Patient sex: M
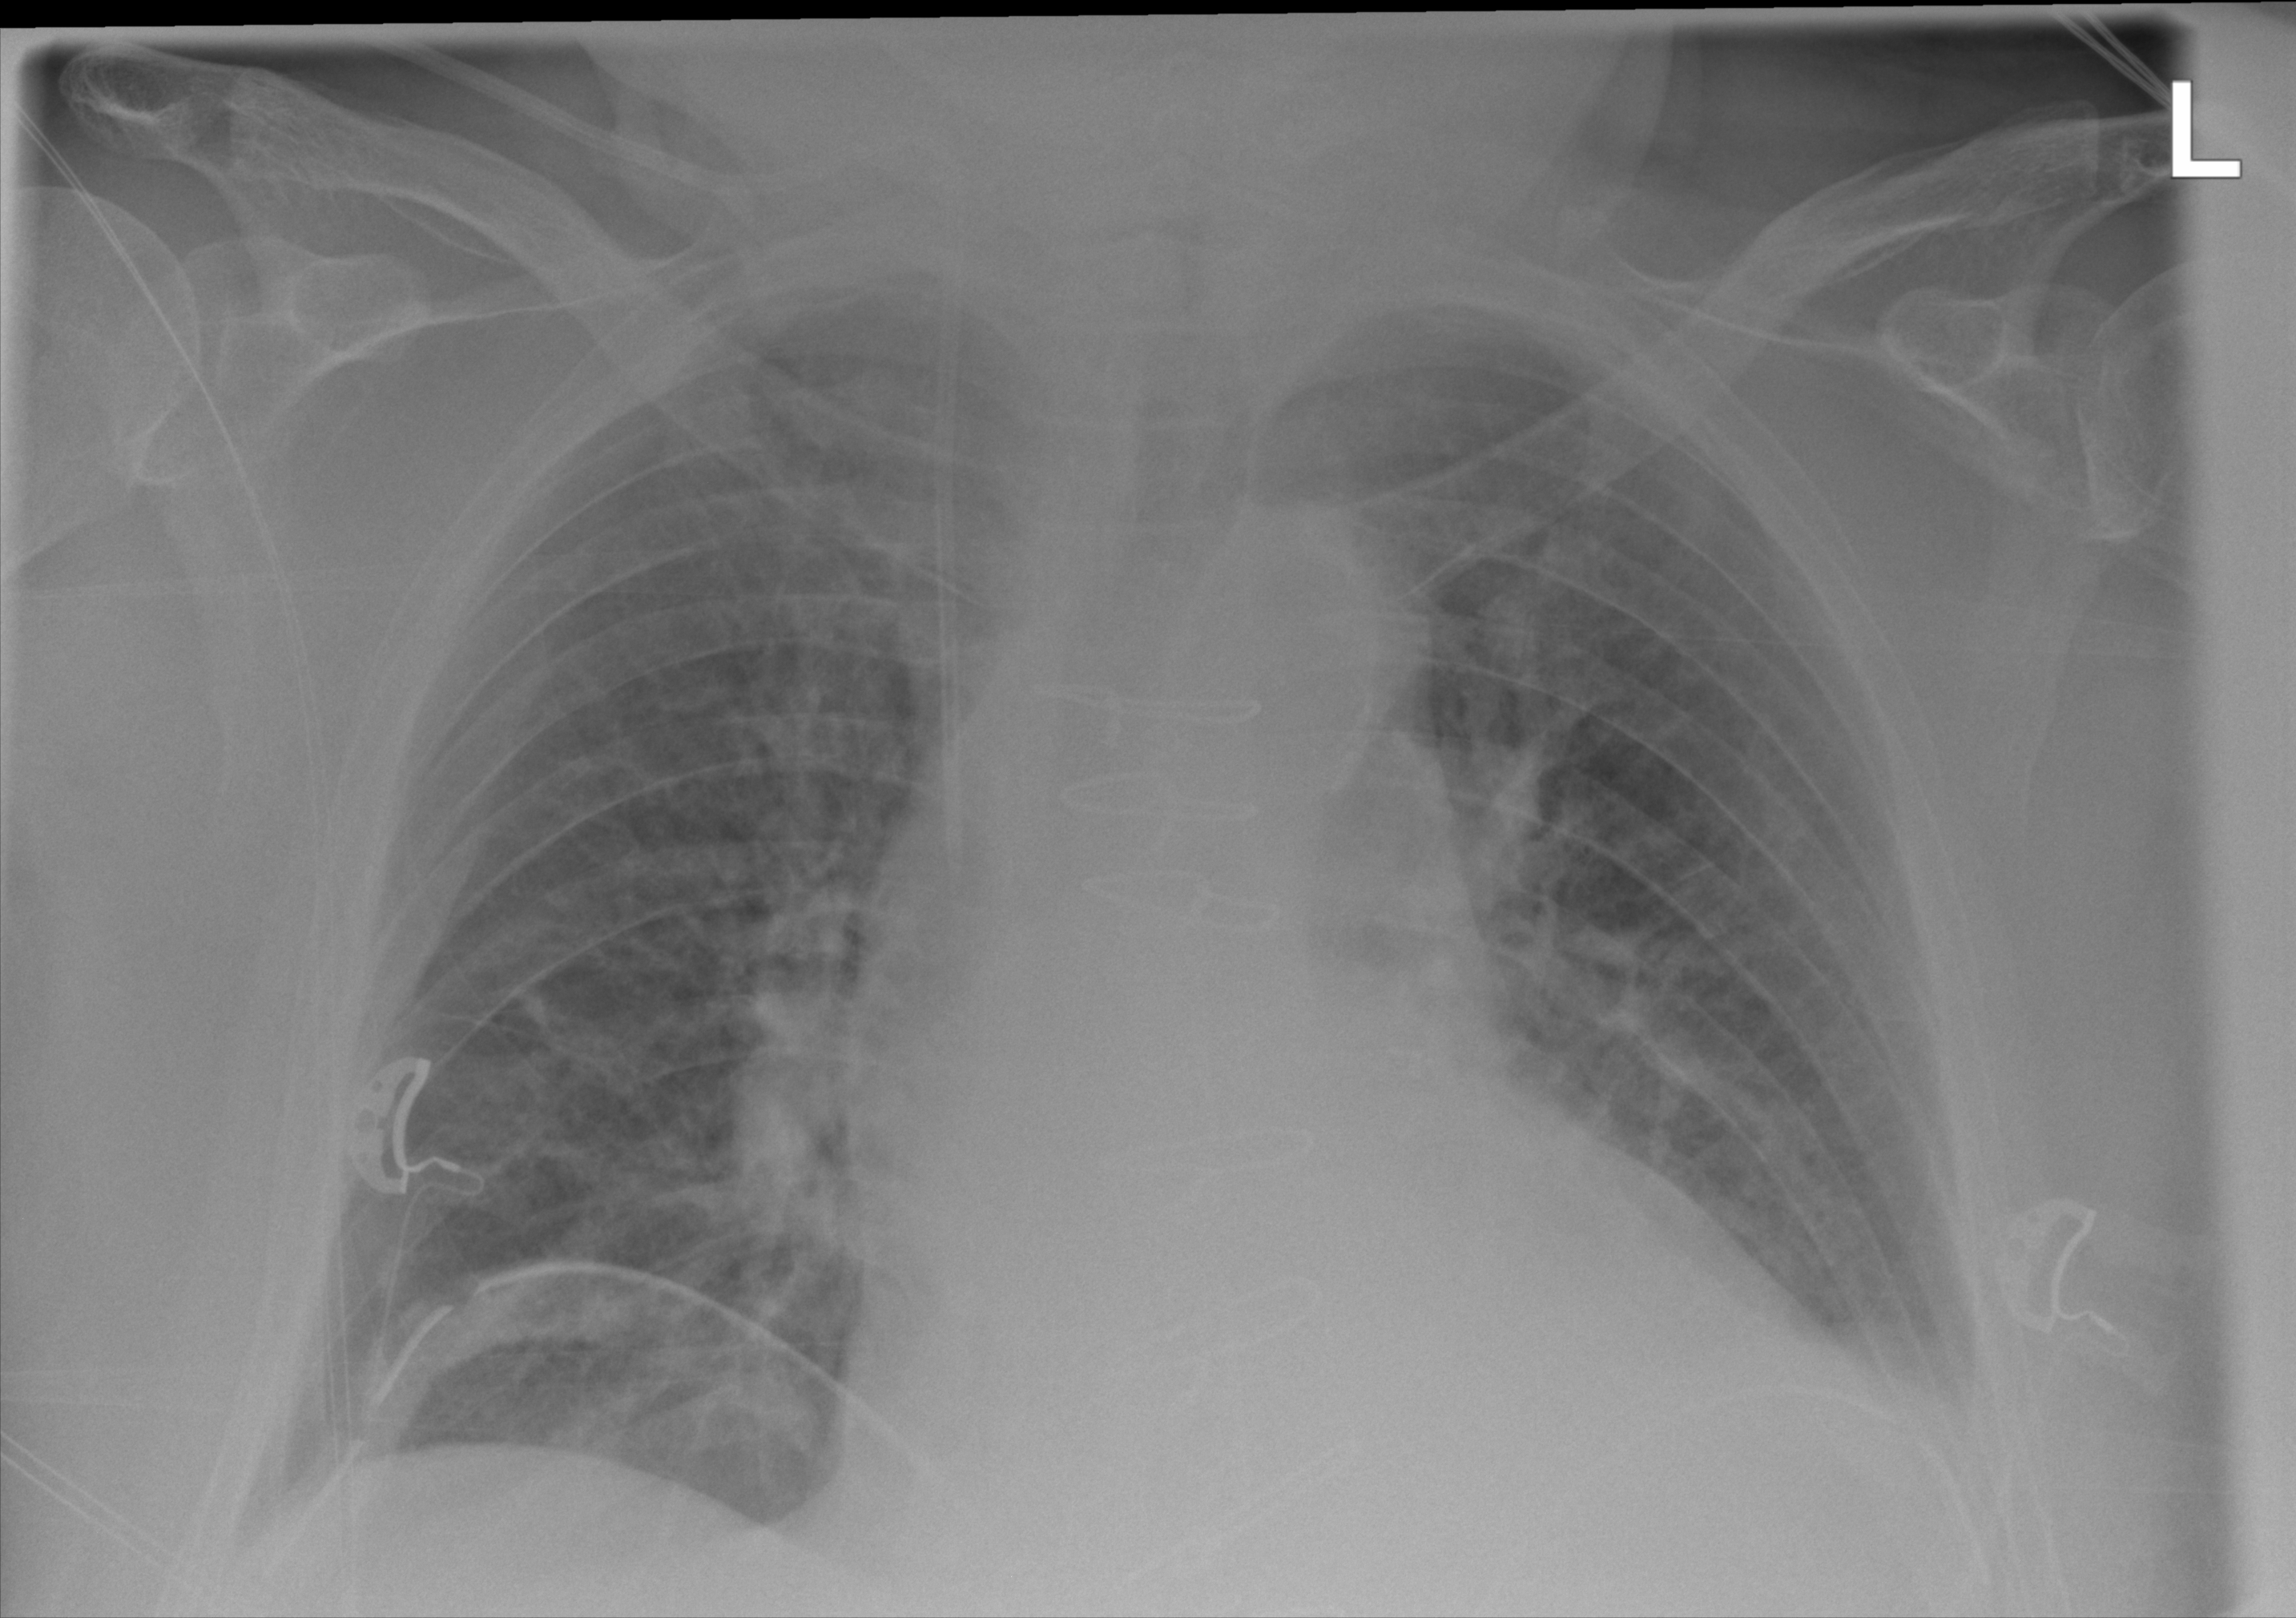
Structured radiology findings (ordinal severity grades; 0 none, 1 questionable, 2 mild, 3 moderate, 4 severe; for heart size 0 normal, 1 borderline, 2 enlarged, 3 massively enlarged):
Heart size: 0
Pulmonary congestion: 2
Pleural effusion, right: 0
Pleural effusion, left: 0
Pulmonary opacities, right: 0
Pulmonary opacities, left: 0
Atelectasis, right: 2
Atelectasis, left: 2